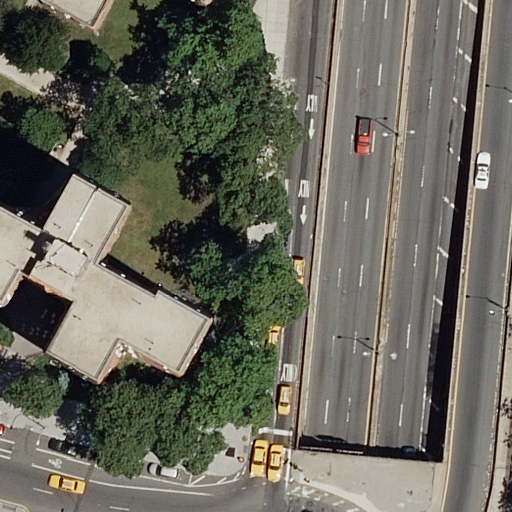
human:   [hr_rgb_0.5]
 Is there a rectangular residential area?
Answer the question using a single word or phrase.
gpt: yes

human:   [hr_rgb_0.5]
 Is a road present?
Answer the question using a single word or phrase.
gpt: yes

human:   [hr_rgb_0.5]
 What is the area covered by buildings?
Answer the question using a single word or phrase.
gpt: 480m2

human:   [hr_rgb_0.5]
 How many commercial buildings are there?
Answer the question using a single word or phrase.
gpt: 0

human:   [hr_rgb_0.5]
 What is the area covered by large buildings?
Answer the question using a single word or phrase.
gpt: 0m2

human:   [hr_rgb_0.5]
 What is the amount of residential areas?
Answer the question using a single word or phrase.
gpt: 1

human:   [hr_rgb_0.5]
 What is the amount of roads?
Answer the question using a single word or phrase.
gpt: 17

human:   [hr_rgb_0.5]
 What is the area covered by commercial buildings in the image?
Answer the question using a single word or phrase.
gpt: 0m2

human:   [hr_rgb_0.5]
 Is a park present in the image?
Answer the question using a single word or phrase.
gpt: yes

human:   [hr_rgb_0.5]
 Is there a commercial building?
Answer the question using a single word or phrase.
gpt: no

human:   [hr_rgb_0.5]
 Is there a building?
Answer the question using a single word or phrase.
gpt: yes

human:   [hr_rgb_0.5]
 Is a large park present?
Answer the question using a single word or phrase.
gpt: yes

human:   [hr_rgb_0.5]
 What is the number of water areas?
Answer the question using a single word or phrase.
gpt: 0

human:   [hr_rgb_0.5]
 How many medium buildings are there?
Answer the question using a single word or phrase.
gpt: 1

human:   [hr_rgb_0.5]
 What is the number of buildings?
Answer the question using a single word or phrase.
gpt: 2

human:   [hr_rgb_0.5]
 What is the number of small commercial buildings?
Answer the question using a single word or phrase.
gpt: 0

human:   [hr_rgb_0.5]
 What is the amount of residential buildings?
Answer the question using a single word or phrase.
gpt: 2

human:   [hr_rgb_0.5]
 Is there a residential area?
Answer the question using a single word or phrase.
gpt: yes

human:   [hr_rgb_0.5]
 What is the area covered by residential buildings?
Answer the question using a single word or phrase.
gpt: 480m2

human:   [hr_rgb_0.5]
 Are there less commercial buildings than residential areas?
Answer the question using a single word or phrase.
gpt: yes

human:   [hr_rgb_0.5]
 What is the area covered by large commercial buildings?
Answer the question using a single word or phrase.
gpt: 0m2

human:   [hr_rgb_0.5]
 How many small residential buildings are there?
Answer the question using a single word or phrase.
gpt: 1

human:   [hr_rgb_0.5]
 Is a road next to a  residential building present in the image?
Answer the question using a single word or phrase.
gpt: yes

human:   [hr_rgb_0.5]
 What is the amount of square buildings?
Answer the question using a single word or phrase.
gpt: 0

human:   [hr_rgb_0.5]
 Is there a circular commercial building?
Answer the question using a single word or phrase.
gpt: no

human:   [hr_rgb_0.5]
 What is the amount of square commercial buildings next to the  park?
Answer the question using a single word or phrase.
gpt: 0

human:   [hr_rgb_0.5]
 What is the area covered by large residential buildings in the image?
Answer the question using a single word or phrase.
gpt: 0m2

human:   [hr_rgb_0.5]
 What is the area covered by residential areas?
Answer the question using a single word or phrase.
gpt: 10609m2

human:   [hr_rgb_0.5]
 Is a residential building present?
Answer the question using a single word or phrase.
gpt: yes

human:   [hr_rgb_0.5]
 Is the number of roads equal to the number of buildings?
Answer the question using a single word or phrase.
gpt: no

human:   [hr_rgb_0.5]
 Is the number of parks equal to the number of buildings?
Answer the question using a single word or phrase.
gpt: no

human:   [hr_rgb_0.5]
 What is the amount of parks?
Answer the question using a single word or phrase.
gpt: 1

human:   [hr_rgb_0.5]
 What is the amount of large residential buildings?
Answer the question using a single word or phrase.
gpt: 0

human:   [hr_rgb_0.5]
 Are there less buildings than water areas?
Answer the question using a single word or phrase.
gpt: no

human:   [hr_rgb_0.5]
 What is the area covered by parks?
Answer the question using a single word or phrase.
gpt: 6473m2

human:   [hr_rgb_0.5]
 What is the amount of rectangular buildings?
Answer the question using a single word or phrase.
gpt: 0

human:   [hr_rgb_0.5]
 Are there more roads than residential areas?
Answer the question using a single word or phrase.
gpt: yes

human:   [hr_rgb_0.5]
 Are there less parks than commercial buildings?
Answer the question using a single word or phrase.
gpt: no

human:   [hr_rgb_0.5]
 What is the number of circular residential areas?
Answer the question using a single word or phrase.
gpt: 0

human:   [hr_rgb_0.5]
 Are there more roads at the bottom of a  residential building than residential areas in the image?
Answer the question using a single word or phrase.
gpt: yes

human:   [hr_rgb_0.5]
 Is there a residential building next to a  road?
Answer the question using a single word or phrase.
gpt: yes

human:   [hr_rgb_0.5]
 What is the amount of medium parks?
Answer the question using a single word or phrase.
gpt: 0

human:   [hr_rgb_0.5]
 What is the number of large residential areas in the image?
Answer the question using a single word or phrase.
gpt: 1

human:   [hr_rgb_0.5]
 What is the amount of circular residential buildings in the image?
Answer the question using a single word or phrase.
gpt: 0

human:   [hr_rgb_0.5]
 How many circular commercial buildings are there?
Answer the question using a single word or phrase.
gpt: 0

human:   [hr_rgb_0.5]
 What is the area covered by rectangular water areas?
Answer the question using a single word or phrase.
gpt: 0m2

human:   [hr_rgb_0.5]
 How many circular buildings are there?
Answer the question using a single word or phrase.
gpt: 0

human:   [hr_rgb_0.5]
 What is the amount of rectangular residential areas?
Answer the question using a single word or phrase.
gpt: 1

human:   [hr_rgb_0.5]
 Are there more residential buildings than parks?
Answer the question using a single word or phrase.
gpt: yes

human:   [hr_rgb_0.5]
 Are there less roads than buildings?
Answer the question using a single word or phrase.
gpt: no

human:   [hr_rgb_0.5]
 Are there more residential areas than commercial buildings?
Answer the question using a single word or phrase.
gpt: yes

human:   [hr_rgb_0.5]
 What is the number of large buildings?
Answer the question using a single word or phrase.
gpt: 0

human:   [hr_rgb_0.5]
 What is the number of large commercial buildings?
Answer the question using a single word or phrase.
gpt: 0

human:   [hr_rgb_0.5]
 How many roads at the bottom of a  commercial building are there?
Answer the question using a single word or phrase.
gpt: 0

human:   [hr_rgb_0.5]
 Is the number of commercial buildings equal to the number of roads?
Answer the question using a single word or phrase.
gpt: no

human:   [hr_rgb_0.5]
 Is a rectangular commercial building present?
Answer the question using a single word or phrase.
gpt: no

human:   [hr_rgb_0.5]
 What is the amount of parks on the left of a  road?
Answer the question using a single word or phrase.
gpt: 0

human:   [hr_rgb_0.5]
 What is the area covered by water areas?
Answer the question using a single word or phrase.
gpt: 0m2

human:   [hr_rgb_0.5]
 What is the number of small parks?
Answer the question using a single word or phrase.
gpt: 0

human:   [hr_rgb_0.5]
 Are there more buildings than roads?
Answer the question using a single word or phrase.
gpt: no

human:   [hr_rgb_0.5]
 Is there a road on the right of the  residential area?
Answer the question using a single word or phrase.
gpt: yes

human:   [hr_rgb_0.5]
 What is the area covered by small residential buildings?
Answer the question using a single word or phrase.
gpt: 38m2

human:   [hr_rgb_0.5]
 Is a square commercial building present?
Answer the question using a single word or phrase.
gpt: no

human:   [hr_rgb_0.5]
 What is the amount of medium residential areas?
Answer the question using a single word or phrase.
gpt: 0